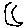
Label: moon